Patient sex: M
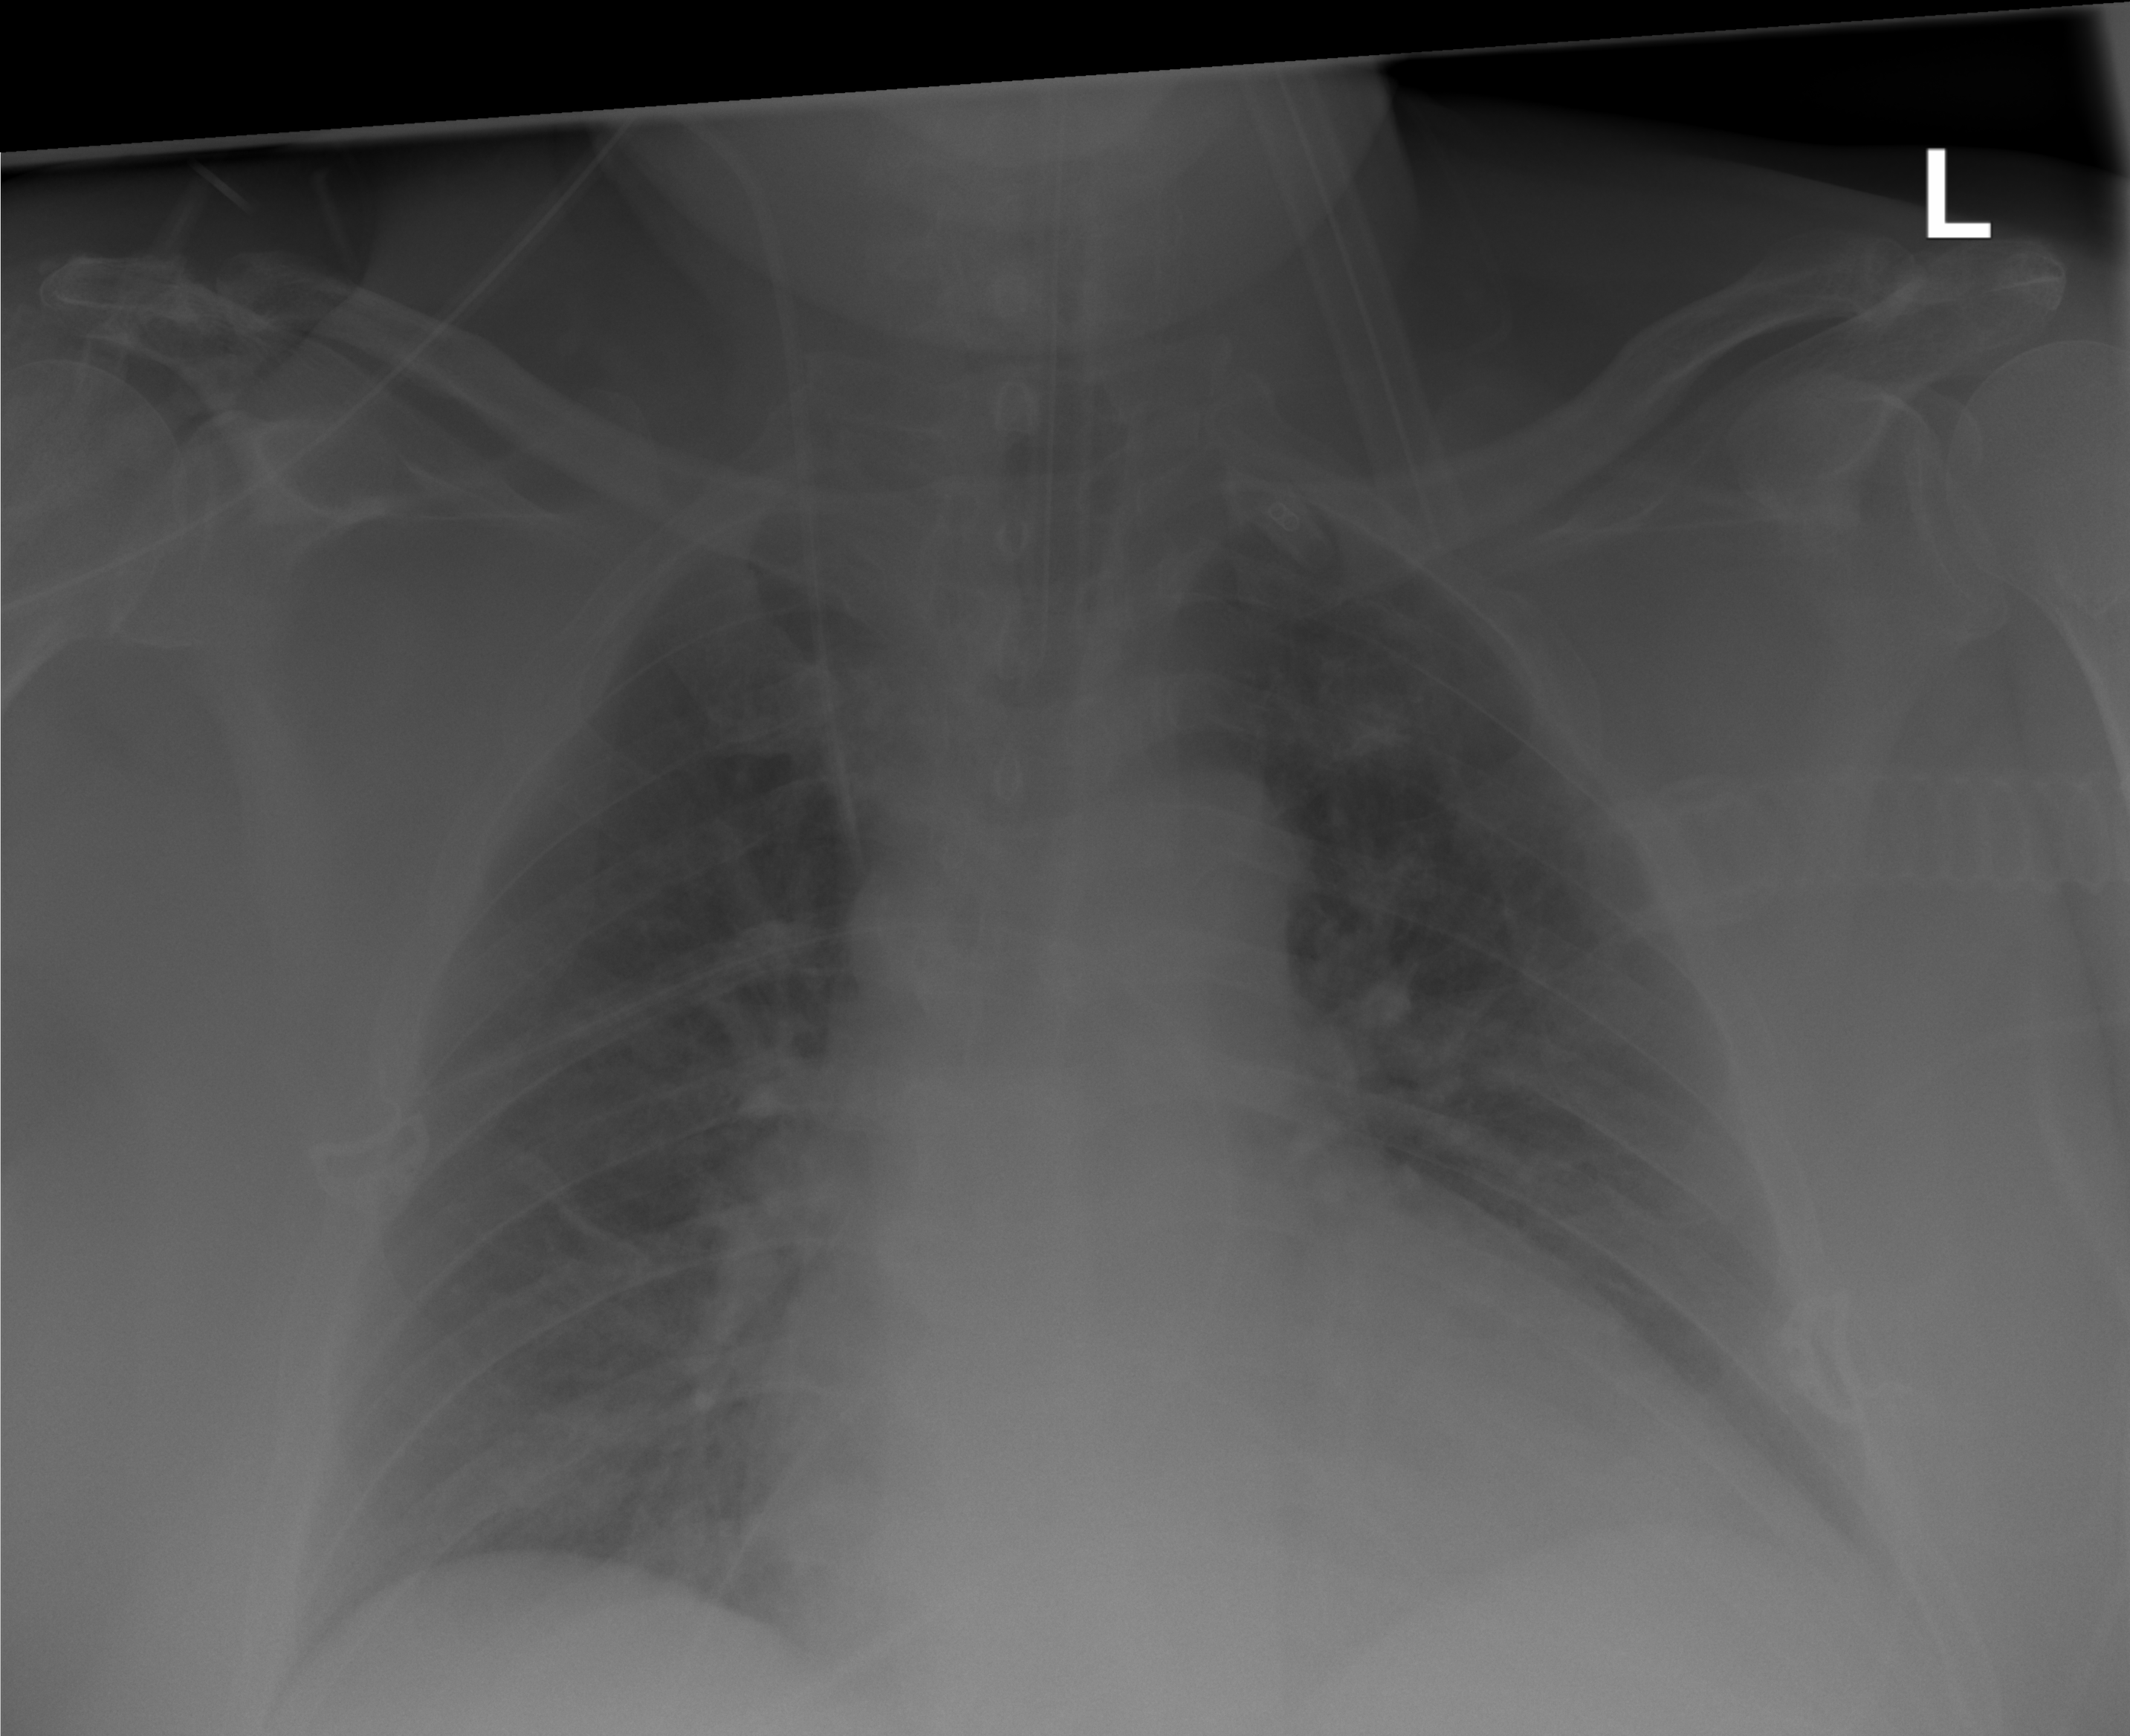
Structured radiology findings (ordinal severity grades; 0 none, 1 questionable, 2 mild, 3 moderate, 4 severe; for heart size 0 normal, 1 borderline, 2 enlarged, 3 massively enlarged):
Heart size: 2
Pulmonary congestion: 0
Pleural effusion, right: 0
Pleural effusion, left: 0
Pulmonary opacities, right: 1
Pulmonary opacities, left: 1
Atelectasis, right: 0
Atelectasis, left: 0